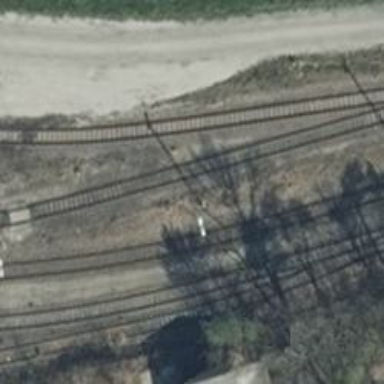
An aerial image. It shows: Rail spur service.